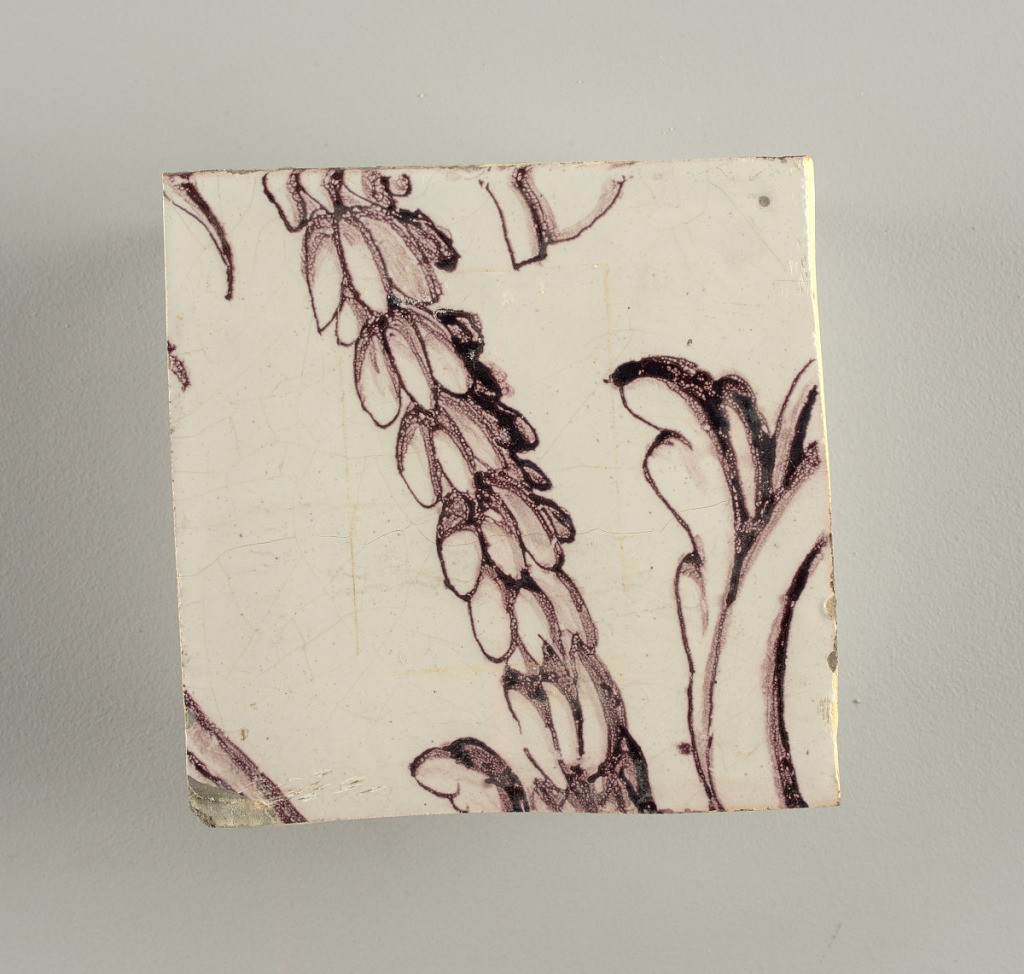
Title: Wall facing
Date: ca. 1725
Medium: tin-glazed earthenware, underglaze
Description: Running design for a frieze or a dado, composed of scrolls of foliage and strapwork, and four repeating motifs--a seated woman in a small upright oval medallion, a putto seated on a rocailled base, and strapwork in axial pattern.  The various panels, A to F, show various repeats of the same design, all being five tiles high and a varying number of tiles wide.